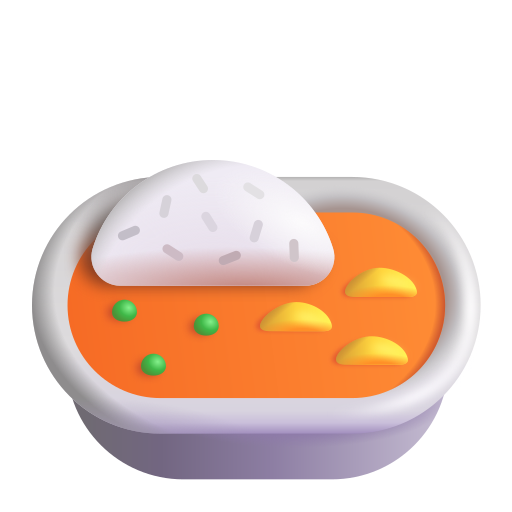
curry rice color